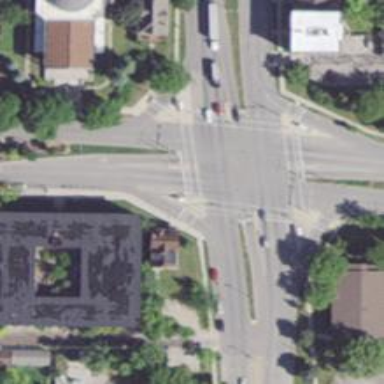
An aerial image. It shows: Crossing on the road with line markings.